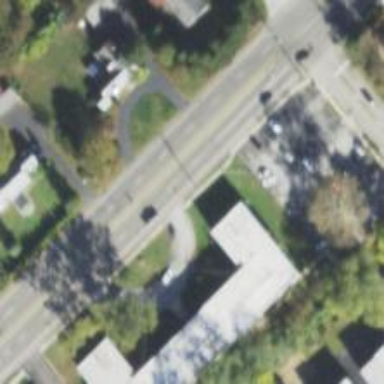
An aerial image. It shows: Secondary road with asphalt surface and sidewalk on the left.